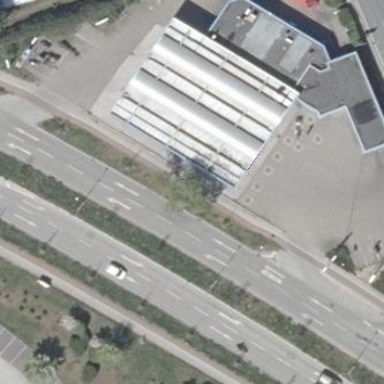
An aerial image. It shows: Building housing car wash facility.